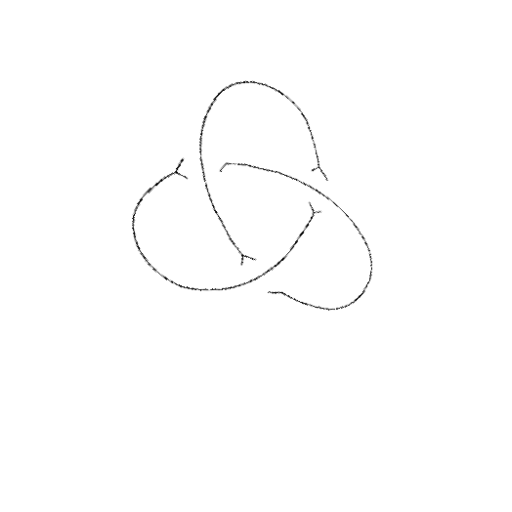
Crossing number: 3